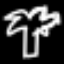
Label: palm tree